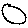
Label: circle